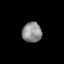
Tissue: lung
Cell type: Epithelial cells
Senescence score: 0.1452
Nuclear area (px): 382
Mean DAPI intensity: 142.83